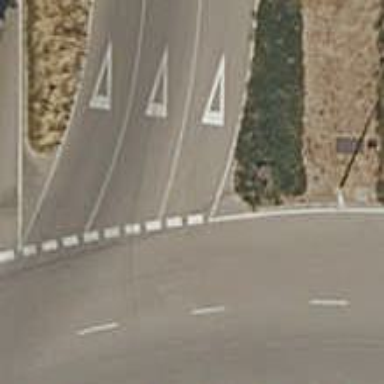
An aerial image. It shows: Road with "give way" sign.